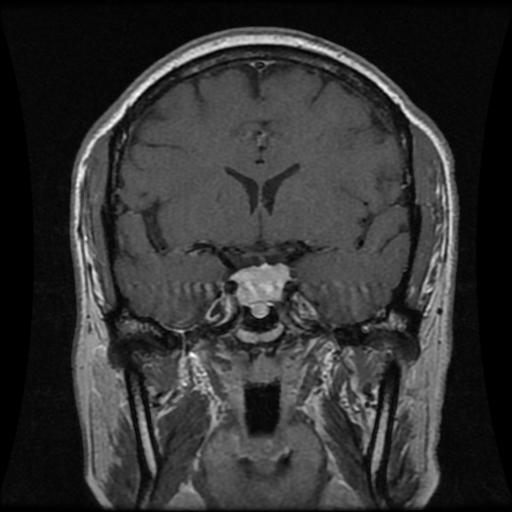
Label: pituitary